Question: I am displaying custom 'UIMenuController' in my 'tableview' like this

but issue is that it is displaying in the center I want to display it on top of 'label' which is orange colored. For displaying on top of 'label' I did this '[menu setTargetRect:CGRectMake(10, 10, 0, 0) inView:self.lbl];' below is the entire code.
But if I am displaying the 'UIMenuController' without 'UITableView' 'setTargetRect' works fine.
Why 'setTargetRect' is not working with 'UITableView'?
> (a) This target rectangle (targetRect) is usually the bounding rectangle
of a selection. UIMenuController positions the editing menu above this
rectangle; if there is not enough space for the menu there, it
positions it below the rectangle. The menu's pointer is placed at the
center of the top or bottom of the target rectangle as appropriate.(b) Note that if you make the width or height of the target rectangle
zero, UIMenuController treats the target area as a line or point for
positioning (for example, an insertion caret or a single point).(c) Once it is set, the target rectangle does not track the view; if the
view moves (such as would happen in a scroll view), you must update
the target rectangle accordingly.
What I am missing?
'''
-(NSInteger)tableView:(UITableView *)tableView numberOfRowsInSection:(NSInteger)section {
return 5;
}
-(UITableViewCell *)tableView:(UITableView *)tableView cellForRowAtIndexPath:(NSIndexPath *)indexPath {
TheCell *cell = [tableView dequeueReusableCellWithIdentifier:@"cid" forIndexPath:indexPath];
cell.lbl.text = [NSString stringWithFormat:@"%ld", (long)indexPath.row];
return cell;
}
- (BOOL)tableView:(UITableView *)tableView shouldShowMenuForRowAtIndexPath:(NSIndexPath *)indexPath {
return YES;
}
-(BOOL)tableView:(UITableView *)tableView canPerformAction:(SEL)action forRowAtIndexPath:(NSIndexPath *)indexPath withSender:(id)sender {
return YES;
}
- (void)tableView:(UITableView *)tableView performAction:(SEL)action forRowAtIndexPath:(NSIndexPath *)indexPath withSender:(id)sender {
// required
}
'''
'''
- (void)awakeFromNib {
// Initialization code
UIMenuItem *testMenuItem = [[UIMenuItem alloc] initWithTitle:@"Test" action:@selector(test:)];
UIMenuController *menu = [UIMenuController sharedMenuController];
[menu setMenuItems: @[testMenuItem]];
[menu setTargetRect:CGRectMake(10, 10, 0, 0) inView:self.lbl];
[menu update];
}
- (void)setSelected:(BOOL)selected animated:(BOOL)animated {
[super setSelected:selected animated:animated];
// Configure the view for the selected state
}
-(BOOL) canPerformAction:(SEL)action withSender:(id)sender {
return (action == @selector(copy:) || action == @selector(test:));
}
/// this methods will be called for the cell menu items
-(void) test: (id) sender {
NSLog(@"test");
}
-(void) copy:(id)sender {
UIMenuController *m = sender;
NSLog(@"copy");
}
'''
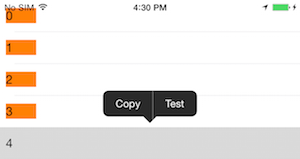
Answer: 1) First, please do this in your view controller's 'viewDidLoad' method.
'''
UIMenuItem *testMenuItem = [[UIMenuItem alloc] initWithTitle:@"Test"
action:@selector(test:)];
[[UIMenuController sharedMenuController] setMenuItems: @[testMenuItem]];
[[UIMenuController sharedMenuController] update];
[[NSNotificationCenter defaultCenter] addObserver:self selector:@selector(menuControllerWillShow:) name:UIMenuControllerWillShowMenuNotification object:nil];
[[NSNotificationCenter defaultCenter] addObserver:self selector:@selector(menuControllerWillHide:) name:UIMenuControllerWillHideMenuNotification object:nil];
'''
2) Then, add these two Methods. and set 'menuFrame inView' to your cell
'''
-(void)menuControllerWillShow:(NSNotification *)notification{
//Remove Will Show Notification to prevent
// "menuControllerWillShow" function to be called multiple times
[[NSNotificationCenter defaultCenter]removeObserver:self name:UIMenuControllerWillShowMenuNotification object:nil];
//Hide the Original Menu View
UIMenuController* menuController = [UIMenuController sharedMenuController];
CGSize size = menuController.menuFrame.size;
CGRect menuFrame;
menuFrame.origin.x = self.tableView.frame.origin.x;
menuFrame.size = size;
[menuController setMenuVisible:NO animated:NO];
//Modify its target rect and show it again to prevent glitchy appearance
[menuController setTargetRect:menuFrame inView:cell];
[menuController setMenuVisible:YES animated:YES];
}
-(void)menuControllerWillHide:(NSNotification *)notification{
//re-register menuControllerWillShow
[[NSNotificationCenter defaultCenter] addObserver:self selector:@selector(menuControllerWillShow:)
name:UIMenuControllerWillShowMenuNotification object:nil];
}
'''
3) Implement tableView Delegates and implement these methods.
'''
- (BOOL)tableView:(UITableView *)tableView shouldShowMenuForRowAtIndexPath:(NSIndexPath *)indexPath {
cell = (TableViewCell*)[tableView cellForRowAtIndexPath:indexPath];
return YES;
}
-(BOOL)tableView:(UITableView *)tableView canPerformAction:(SEL)action forRowAtIndexPath:(NSIndexPath *)indexPath withSender:(id)sender {
return NO;
}
- (void)tableView:(UITableView *)tableView performAction:(SEL)action forRowAtIndexPath:(NSIndexPath *)indexPath withSender:(id)sender {
// required
}
'''
4) Setup the cells (subclassing UITableViewCell) with
'''
-(BOOL) canPerformAction:(SEL)action withSender:(id)sender {
return (action == @selector(copy:) || action == @selector(test:)); } /// this methods will be called for the cell menu items
-(void) test: (id) sender {
NSLog(@"test"); }
-(void) copy:(id)sender {
NSLog(@"copy"); }
'''